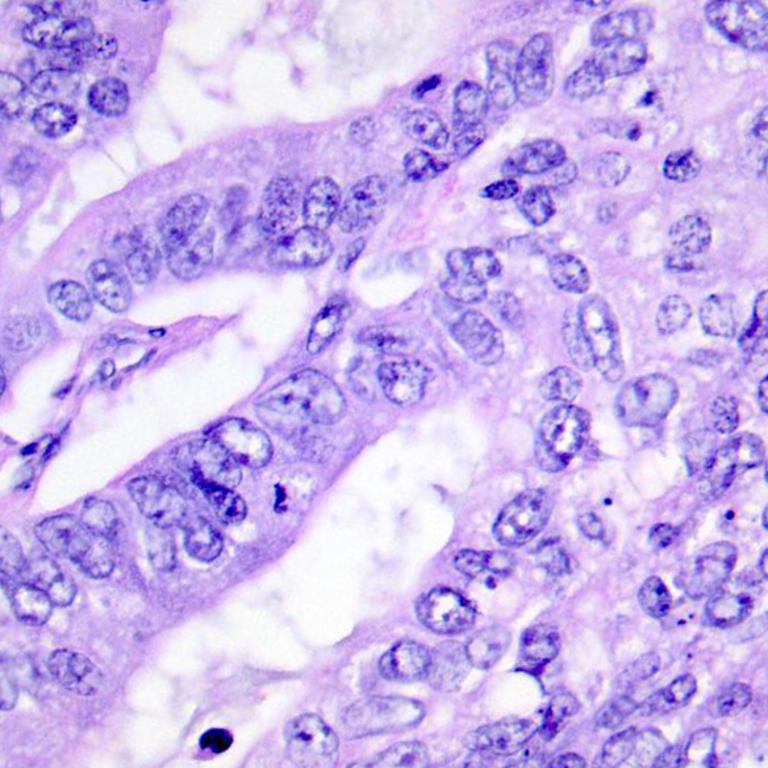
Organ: colon
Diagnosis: adenocarcinomas